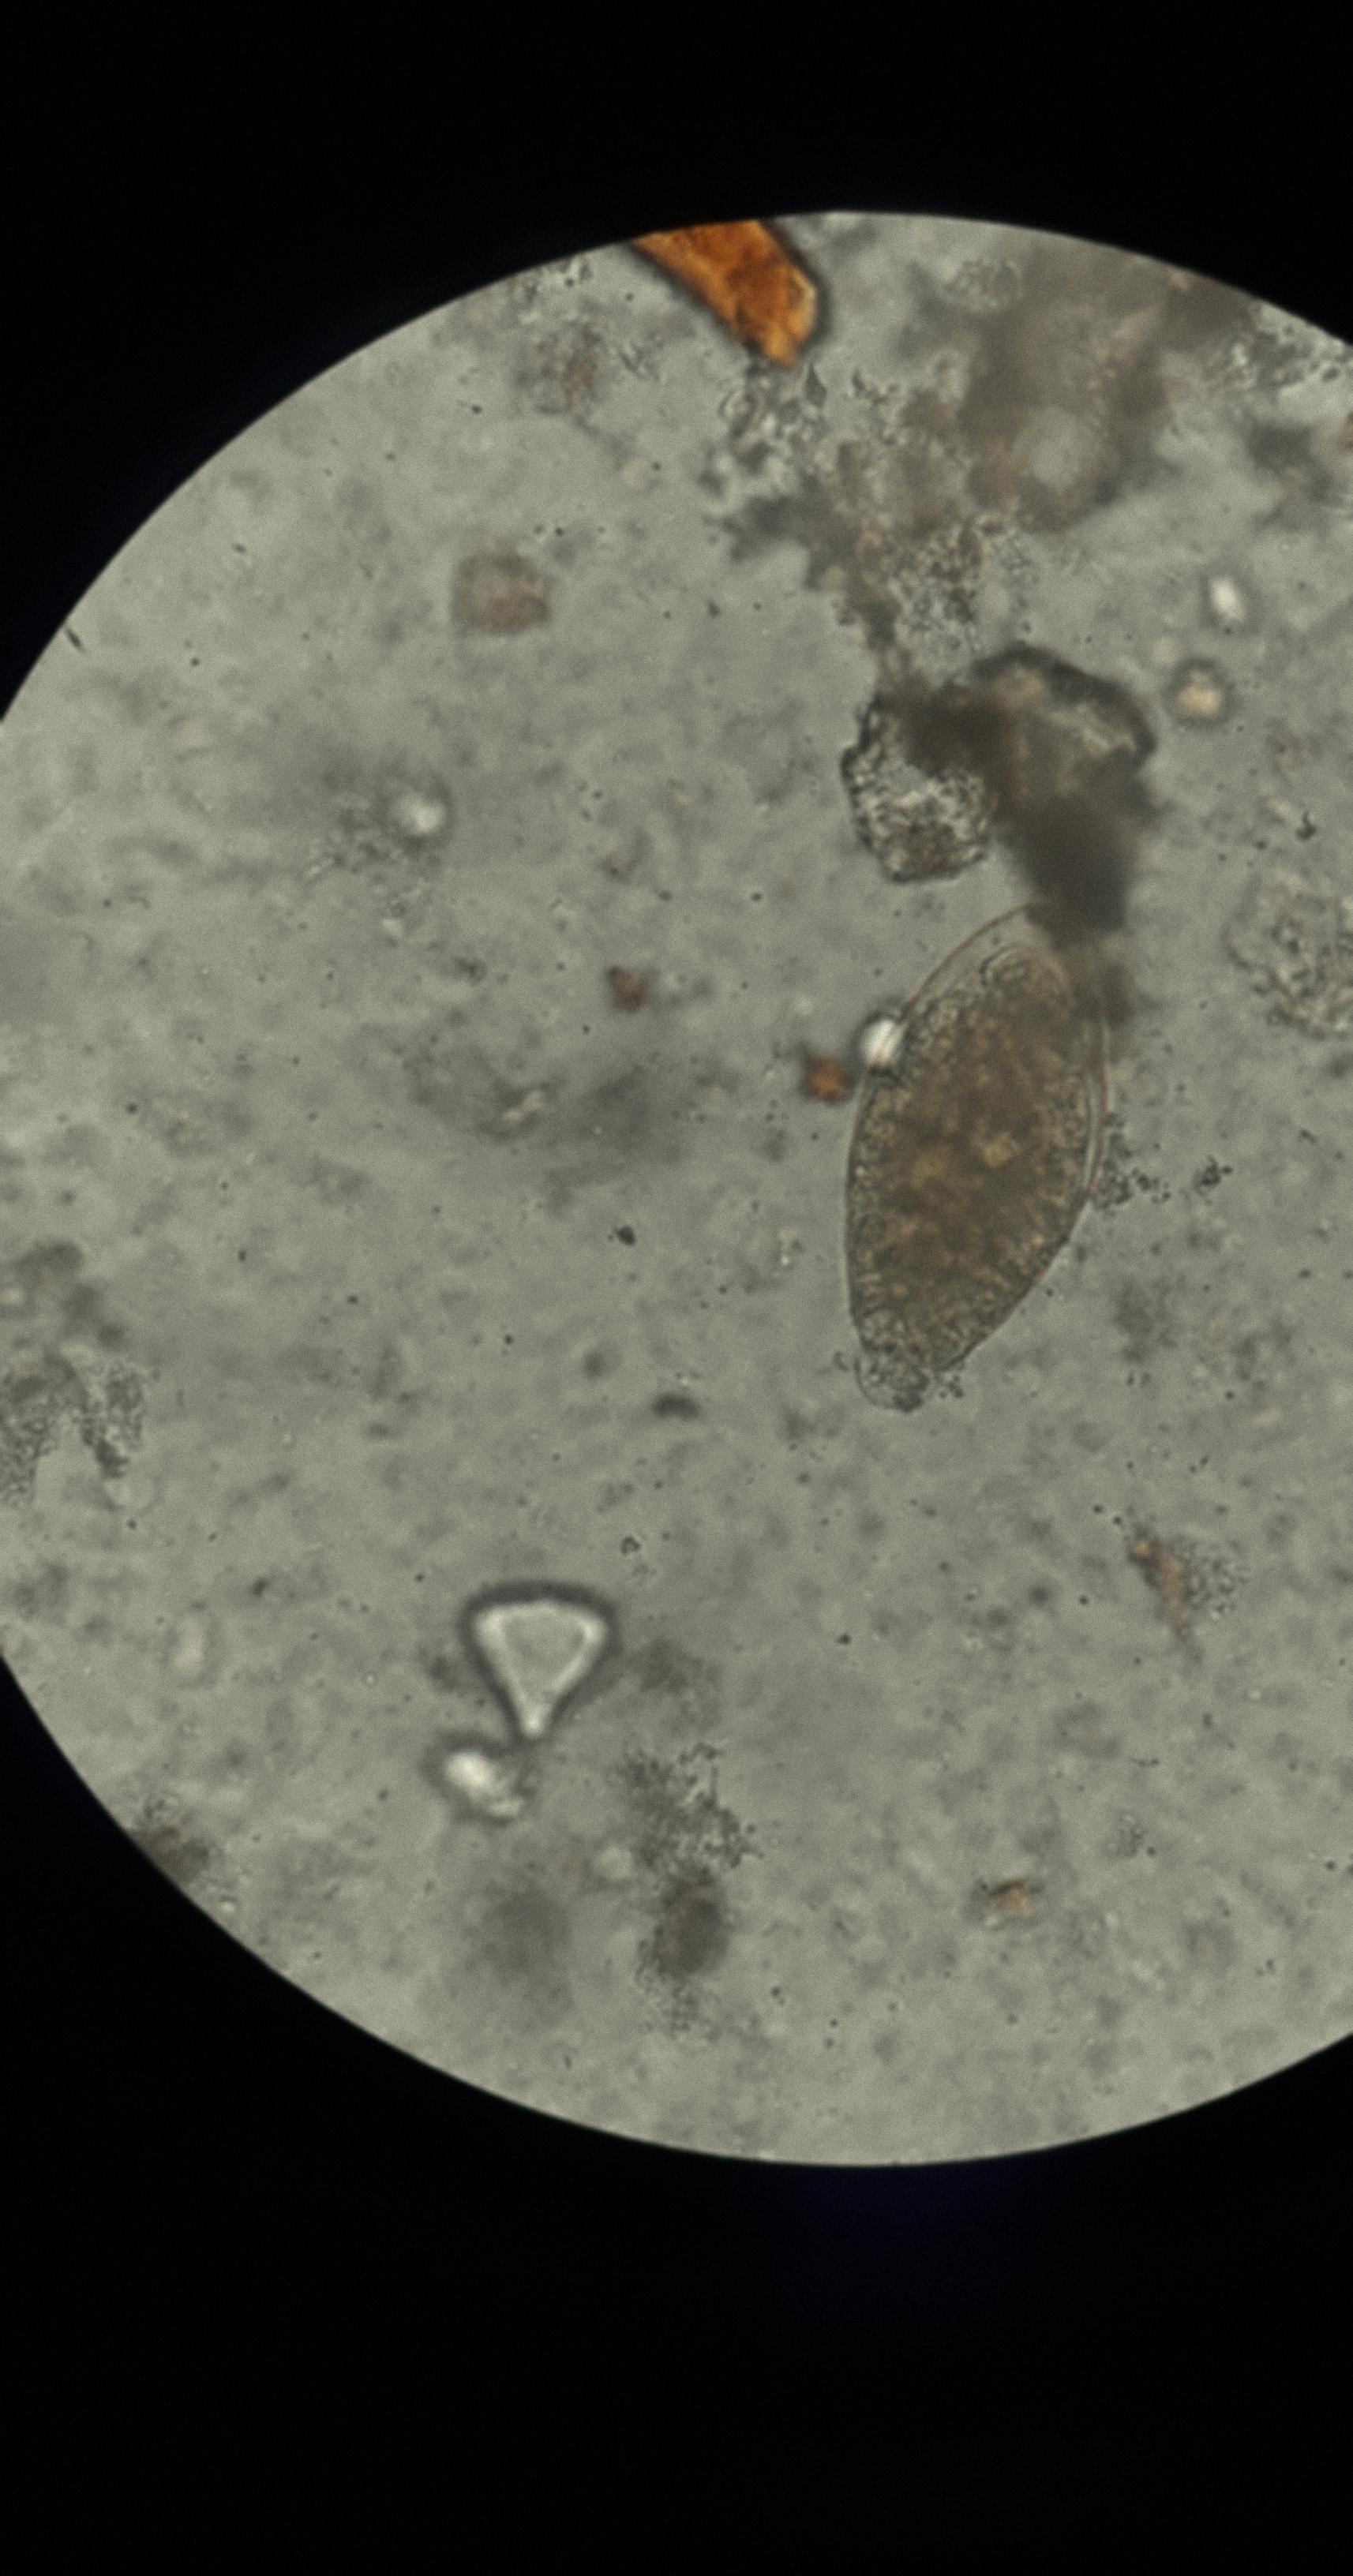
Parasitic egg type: Fasciolopsis buski